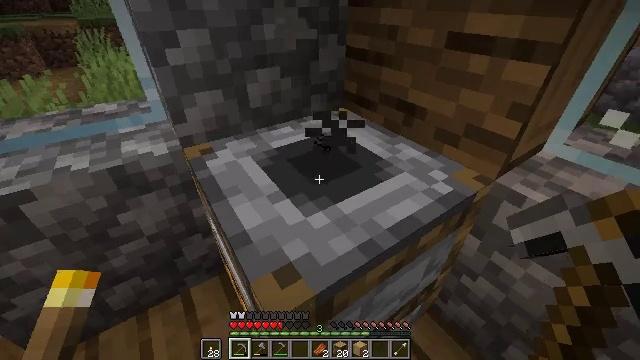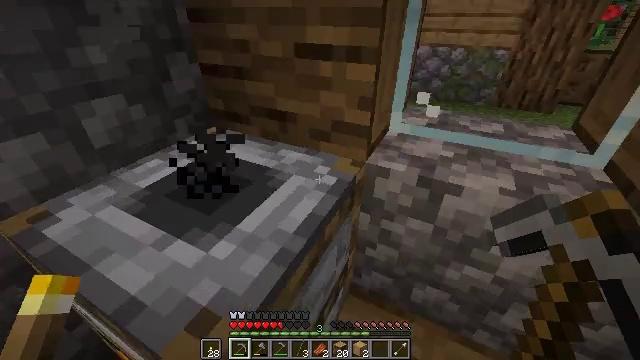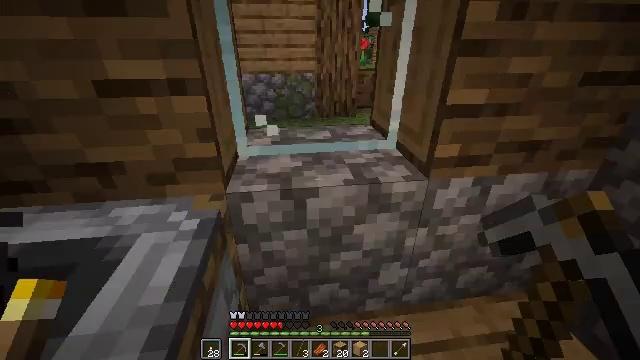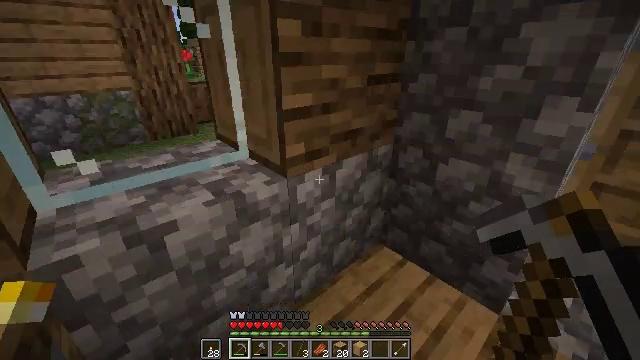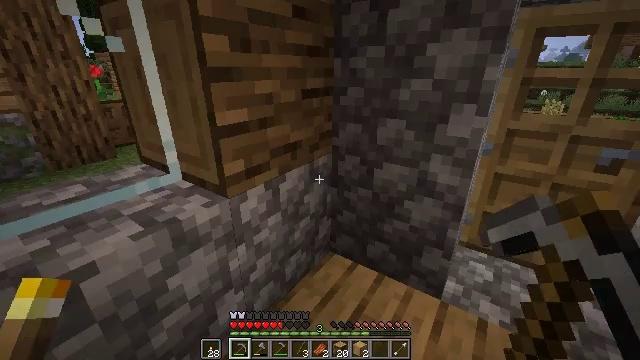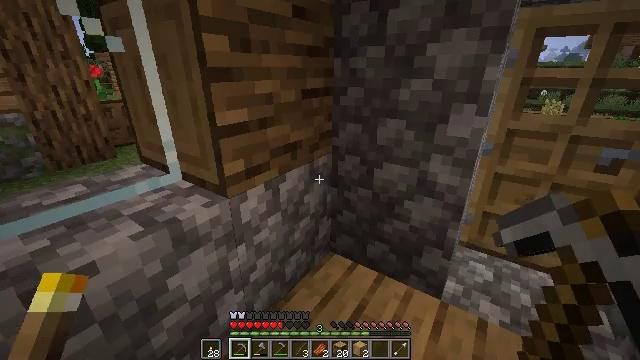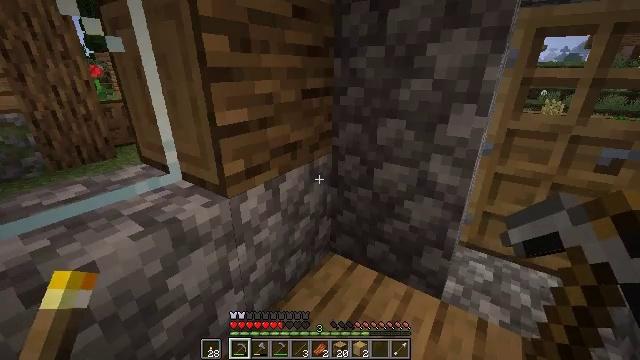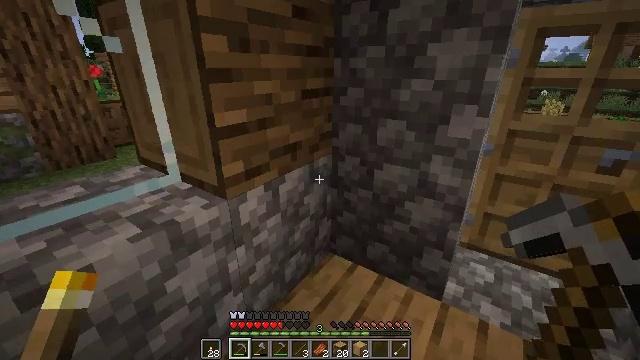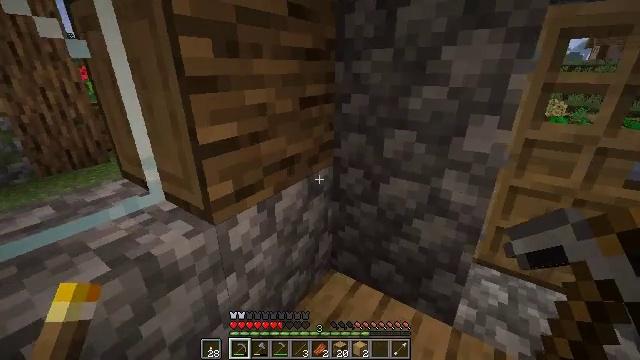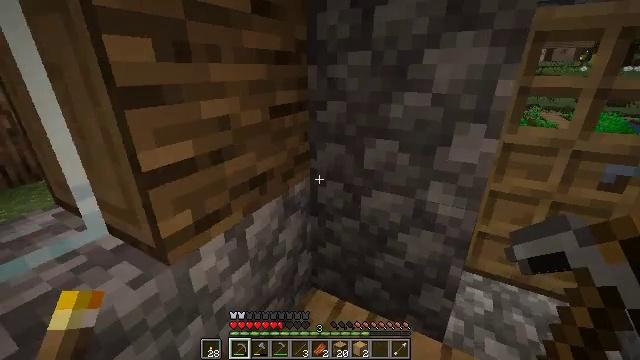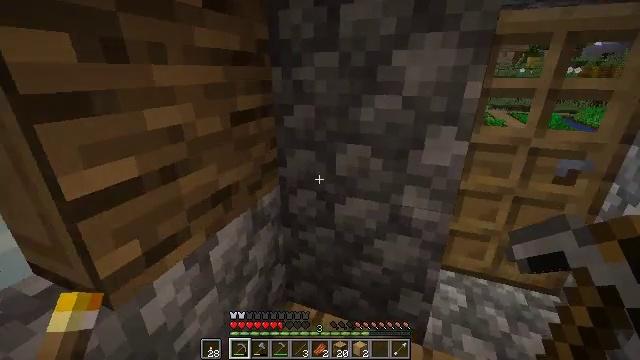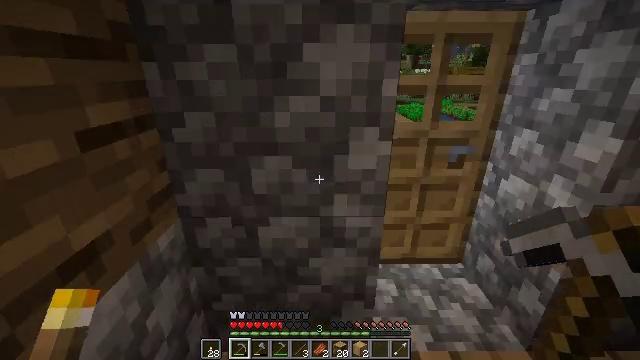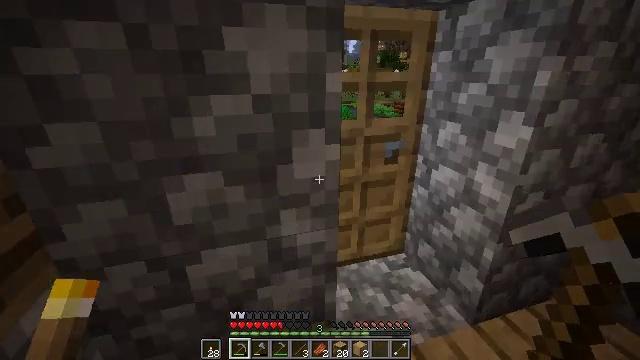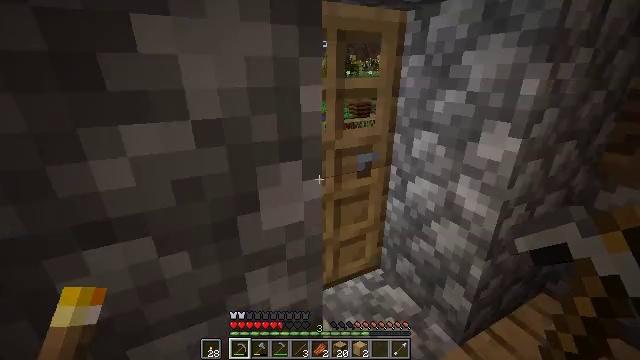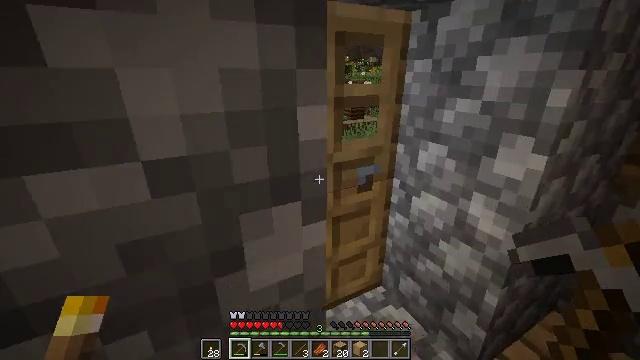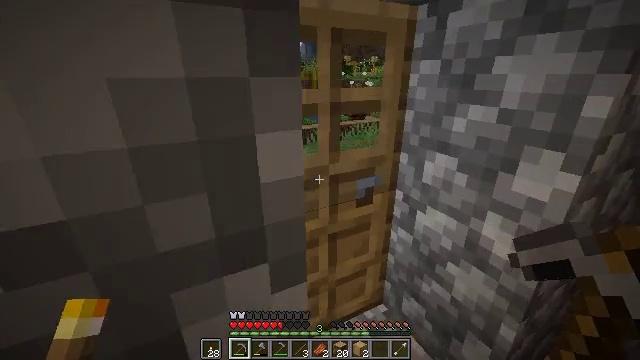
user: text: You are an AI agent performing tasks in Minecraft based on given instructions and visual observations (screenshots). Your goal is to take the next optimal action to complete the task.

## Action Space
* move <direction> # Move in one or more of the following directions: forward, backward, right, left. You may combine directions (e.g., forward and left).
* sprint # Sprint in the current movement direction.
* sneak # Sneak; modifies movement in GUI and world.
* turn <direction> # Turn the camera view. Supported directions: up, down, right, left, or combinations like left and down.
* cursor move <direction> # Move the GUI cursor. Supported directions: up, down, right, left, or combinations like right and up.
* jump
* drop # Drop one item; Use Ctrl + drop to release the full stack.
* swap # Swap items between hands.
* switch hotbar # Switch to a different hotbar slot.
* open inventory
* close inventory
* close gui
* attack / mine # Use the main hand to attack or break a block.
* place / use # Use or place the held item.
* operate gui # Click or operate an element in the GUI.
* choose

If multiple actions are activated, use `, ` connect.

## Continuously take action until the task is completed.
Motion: motion action
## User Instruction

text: craft item air
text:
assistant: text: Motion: turn right and up
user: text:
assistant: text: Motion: turn right and up
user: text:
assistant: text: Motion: turn right and up
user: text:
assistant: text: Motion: turn right and up
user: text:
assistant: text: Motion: no_op
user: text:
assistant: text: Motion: no_op
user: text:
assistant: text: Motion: move forward
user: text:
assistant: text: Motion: move forward
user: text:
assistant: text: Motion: move forward, turn right
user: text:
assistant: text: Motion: move forward, turn right
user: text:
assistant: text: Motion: move forward, turn right
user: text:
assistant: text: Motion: move forward, turn right
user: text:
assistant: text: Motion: move forward, turn right
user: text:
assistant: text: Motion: move forward, turn right
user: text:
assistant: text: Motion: move forward and move right
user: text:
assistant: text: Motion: move forward and move right, turn left
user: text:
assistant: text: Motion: move forward and move right, turn left
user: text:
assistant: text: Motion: move forward and move right, turn left
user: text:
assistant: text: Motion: move forward, turn left
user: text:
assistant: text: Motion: move forward, use / place
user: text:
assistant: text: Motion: move forward, turn left, use / place
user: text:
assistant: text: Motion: move forward, turn left, use / place
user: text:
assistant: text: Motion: move forward, turn left
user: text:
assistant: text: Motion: move forward
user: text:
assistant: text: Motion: move forward
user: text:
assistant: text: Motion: move forward
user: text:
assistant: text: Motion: move forward, turn left and up
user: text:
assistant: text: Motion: move forward, turn left and up
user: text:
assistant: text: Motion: move forward, turn left and up
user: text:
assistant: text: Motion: move forward and move right, turn left and up